Question: I am getting image and its detail from server,and I display this thing in listview but view of list is totally look bad,so I want to resize image,I used Aquery to get image from server,following is my code..

'''
public class CustomAdapterTabone extends BaseAdapter{
private Context context;
private ArrayList<HashMap<String,String>> listData;
private AQuery aQuery;
private static final String TAG_NAME="product_name";
private static final String TAG_PROFILE="skucode";
private static final String TAG_IMAGE="product_photo";
private static final String TAG_CAST="weight";
private static final String TAG_AGE="sale_rate";
public CustomAdapterTabone(Context context,ArrayList<HashMap<String,String>> listData) {
this.context = context;
this.listData=listData;
aQuery = new AQuery(this.context);
}
@Override
public int getCount() {
return listData.size();
}
@Override
public Object getItem(int position) {
return listData.get(position);
}
@Override
public long getItemId(int position) {
return position;
}
@Override
public View getView(final int position, View convertView, ViewGroup parent) {
ViewHolder holder;
if (convertView == null) {
holder = new ViewHolder();
convertView = LayoutInflater.from(context).inflate(R.layout.list_item_tabone, null);
holder.propic = (ImageView) convertView.findViewById(R.id.propicaccept);
holder.txtproname = (TextView) convertView.findViewById(R.id.txtpronameacptedlist);
holder.txtproid = (TextView) convertView.findViewById(R.id.txtproidacptedlist);
holder.txtprofilecast = (TextView) convertView.findViewById(R.id.txtprofilecastacptedlist);
holder.txtprofileage = (TextView) convertView.findViewById(R.id.txtprofileageacptedlist);
// holder.txtprofileplace = (TextView) convertView.findViewById(R.id.txtprofileplaceacptedlist);
convertView.setTag(holder);
}else{
holder = (ViewHolder) convertView.getTag();
}
holder.txtproname.setText(listData.get(position).get(TAG_NAME));
holder.txtproid.setText(listData.get(position).get(TAG_PROFILE));
holder.txtprofilecast.setText(listData.get(position).get(TAG_CAST));
holder.txtprofileage.setText(listData.get(position).get(TAG_AGE));
//holder.txtprofileplace.setText(listData.get(position).get(TAG_LOCATION));
aQuery.id(holder.propic).image(listData.get(position).get(TAG_IMAGE),true,true,0,R.drawable.ic_launcher ,new BitmapAjaxCallback() {
@Override
public void callback(String url, ImageView iv,
Bitmap bm,
com.androidquery.callback.AjaxStatus status) {
iv.setImageBitmap(bm);
/*iv.setScaleType(ImageView.ScaleType.CENTER);
iv.setScaleX(100);
iv*/
}
});
// image parameter : 1 : memory cache,2:file cache,3:target width,4:fallback image
return convertView;
}
class ViewHolder{
ImageView propic;
TextView txtproname;
TextView txtproid;
TextView txtprofilecast;
TextView txtprofileage;
TextView txtprofileplace;
}
'''
XML
'''
<ImageView
android:layout_height="123dp"
android:layout_width="100dp"
android:id="@+id/propicaccept"
/>
'''
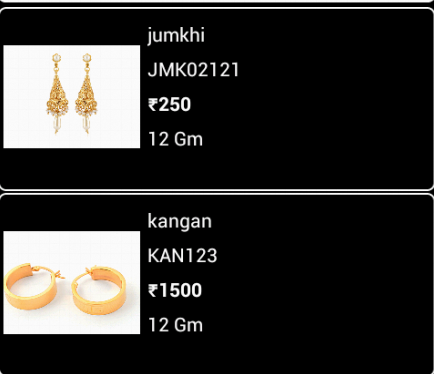
Answer: Well you can take same width and height of the ImageView and can give padding as per your requirement. By giving padding, you can resize the image. Hope it helps!
'''
<ImageView
android:layout_height="120dp"
android:layout_width="120dp"
android:id="@+id/propicaccept"
android:padding="5dp"
/>
'''